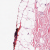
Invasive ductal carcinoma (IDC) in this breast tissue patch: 0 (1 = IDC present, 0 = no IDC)